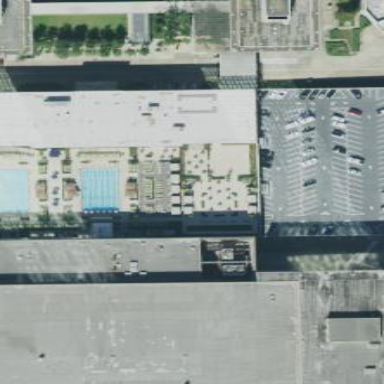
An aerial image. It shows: Multi-storey parking garage.